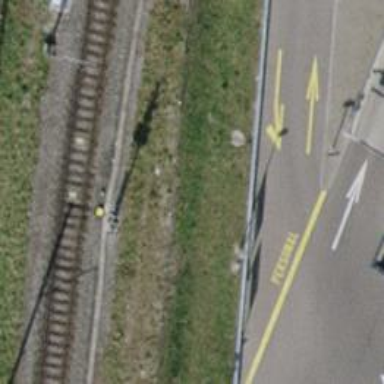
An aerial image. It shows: Abandoned railway spur with one track.